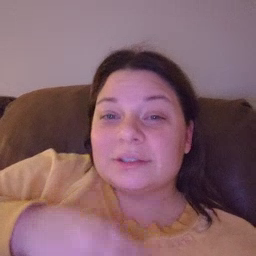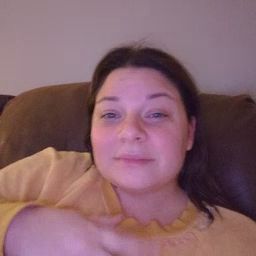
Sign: shhh